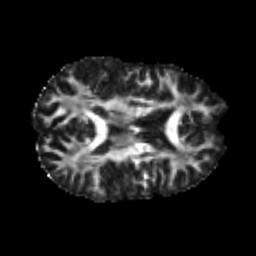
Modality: FA
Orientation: axial
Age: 23
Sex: male
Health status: healthy
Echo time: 0.074 s